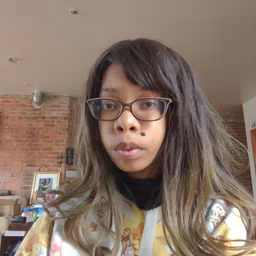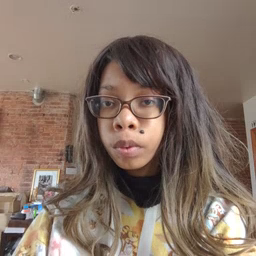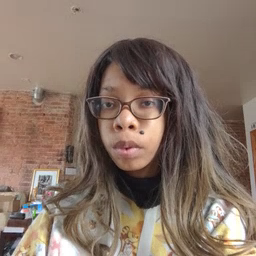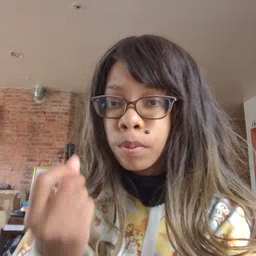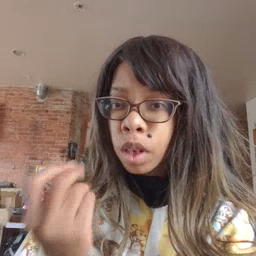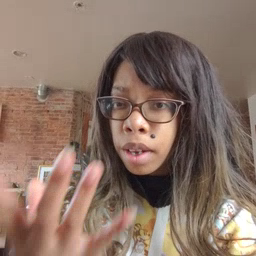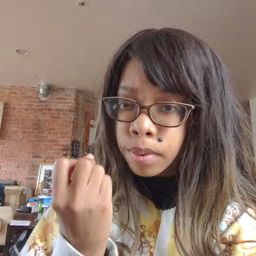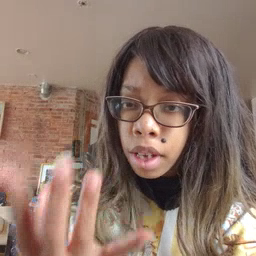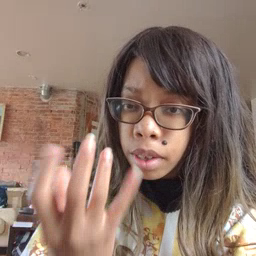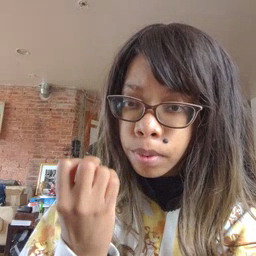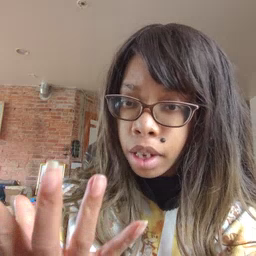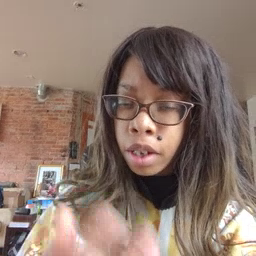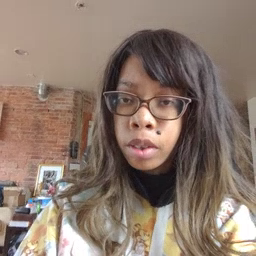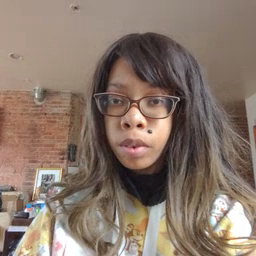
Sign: many